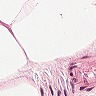
Metastatic tissue present: no